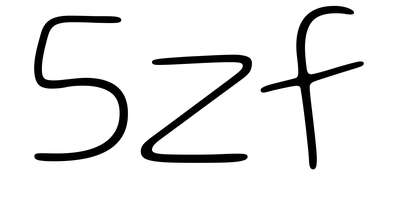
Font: Gluten_Thin